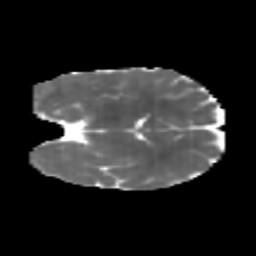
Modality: MD
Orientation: coronal
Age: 6
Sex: female
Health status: healthy